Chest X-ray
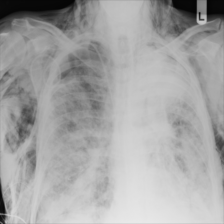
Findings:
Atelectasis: positive
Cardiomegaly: negative
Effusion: negative
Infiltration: positive
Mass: negative
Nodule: negative
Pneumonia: negative
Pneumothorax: positive
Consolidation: positive
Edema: negative
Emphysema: positive
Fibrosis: negative
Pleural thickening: negative
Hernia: negative